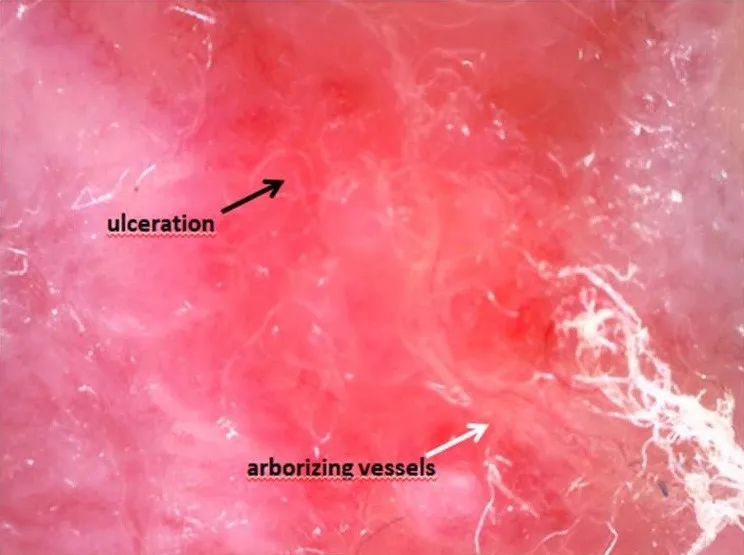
Ulcerations and short, fine arborizing vessels on dermoscopy.
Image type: medical_photograph (skin_photograph)